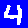
Digit: 4